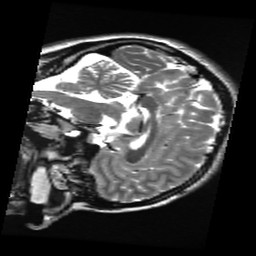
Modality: T2w
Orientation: sagittal
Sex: female
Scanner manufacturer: ge
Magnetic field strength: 3 T
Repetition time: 5 s
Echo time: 0.1017 s